Field crop: maize
Growth stage: 2
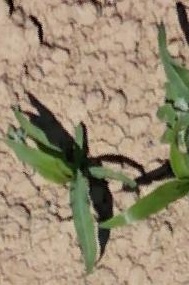
Species: maize